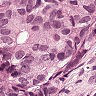
Metastatic tissue present: yes